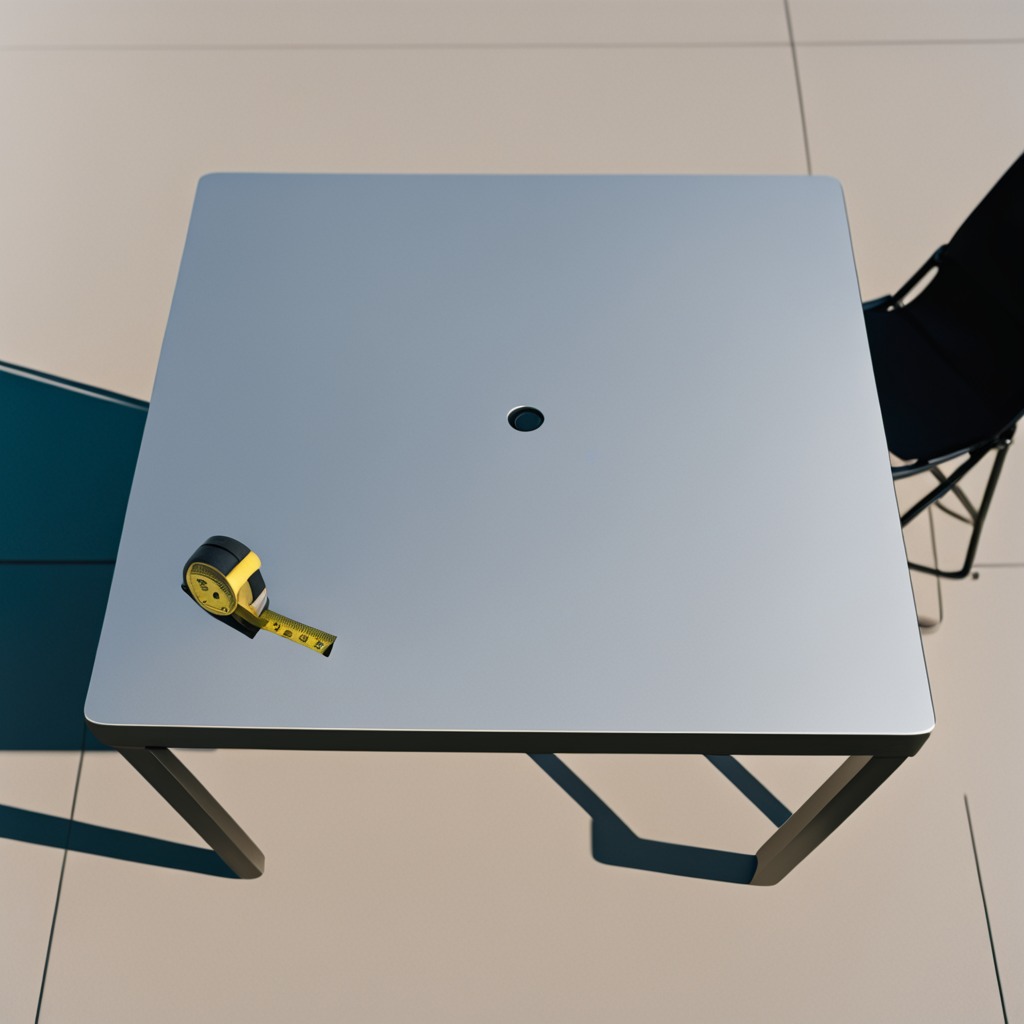
A measuring tape is lying on the clean utility table in a temporary outdoor tool station.